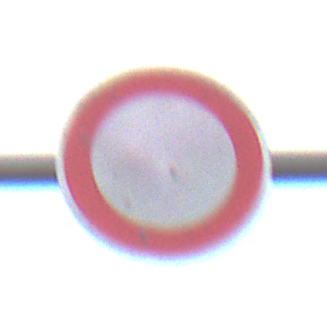
Verkehrszeichen: VerbotFahrzeugeAllerArt
Umgebung: Outdoor, Nature
Tageszeit: SunriseSunset
Wetter: Clear
Licht: Natural
Jahreszeit: NotSpecified
Kontrast: LowContrast